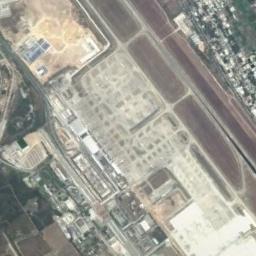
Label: airport